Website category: auto
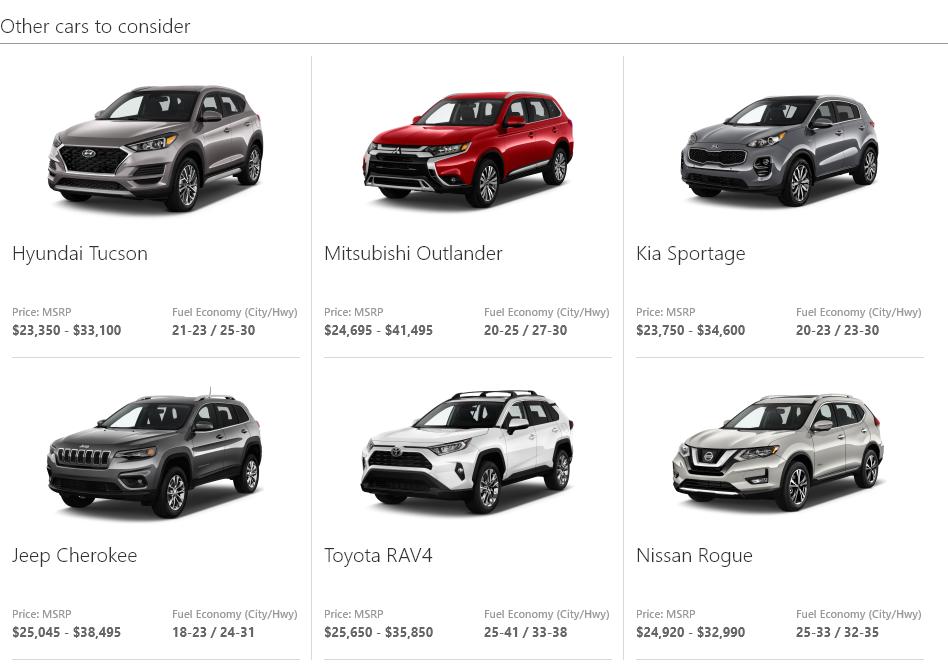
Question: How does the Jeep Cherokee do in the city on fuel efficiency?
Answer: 18-23

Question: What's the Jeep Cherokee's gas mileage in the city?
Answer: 18-23

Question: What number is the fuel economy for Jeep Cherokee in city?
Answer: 18-23

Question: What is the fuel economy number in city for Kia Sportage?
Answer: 20-23

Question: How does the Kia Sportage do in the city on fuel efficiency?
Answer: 20-23

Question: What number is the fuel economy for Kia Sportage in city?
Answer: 20-23

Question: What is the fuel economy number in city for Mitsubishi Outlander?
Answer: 20-25

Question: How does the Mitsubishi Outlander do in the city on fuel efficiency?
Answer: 20-25

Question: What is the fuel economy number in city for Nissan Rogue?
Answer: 25-33

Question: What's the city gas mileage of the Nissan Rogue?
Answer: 25-33

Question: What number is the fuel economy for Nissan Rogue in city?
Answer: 25-33

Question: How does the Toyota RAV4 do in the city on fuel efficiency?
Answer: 25-41

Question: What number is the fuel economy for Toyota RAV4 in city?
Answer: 25-41

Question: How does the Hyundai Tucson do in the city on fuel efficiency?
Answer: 21-23

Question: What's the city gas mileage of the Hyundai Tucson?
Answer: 21-23

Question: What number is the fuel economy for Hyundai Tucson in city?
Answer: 21-23

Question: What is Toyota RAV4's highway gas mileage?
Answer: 33-38

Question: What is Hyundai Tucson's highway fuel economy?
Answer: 25-30

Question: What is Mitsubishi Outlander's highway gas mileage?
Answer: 27-30

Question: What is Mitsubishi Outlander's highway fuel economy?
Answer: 27-30

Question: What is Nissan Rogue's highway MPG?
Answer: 32-35

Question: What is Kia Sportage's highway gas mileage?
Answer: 23-30

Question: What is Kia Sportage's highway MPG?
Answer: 23-30

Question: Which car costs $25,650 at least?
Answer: Toyota RAV4

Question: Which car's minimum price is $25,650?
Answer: Toyota RAV4

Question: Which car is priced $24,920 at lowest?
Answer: Nissan Rogue

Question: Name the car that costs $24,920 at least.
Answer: Nissan Rogue

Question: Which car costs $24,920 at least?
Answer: Nissan Rogue

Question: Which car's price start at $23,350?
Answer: Hyundai Tucson

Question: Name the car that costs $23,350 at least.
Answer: Hyundai Tucson

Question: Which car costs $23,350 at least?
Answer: Hyundai Tucson

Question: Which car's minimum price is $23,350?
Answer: Hyundai Tucson

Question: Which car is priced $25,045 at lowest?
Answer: Jeep Cherokee

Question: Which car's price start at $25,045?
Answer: Jeep Cherokee

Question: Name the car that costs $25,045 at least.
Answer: Jeep Cherokee

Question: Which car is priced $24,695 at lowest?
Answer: Mitsubishi Outlander

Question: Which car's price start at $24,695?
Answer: Mitsubishi Outlander

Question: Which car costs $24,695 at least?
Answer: Mitsubishi Outlander

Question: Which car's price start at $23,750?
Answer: Kia Sportage

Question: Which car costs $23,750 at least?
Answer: Kia Sportage

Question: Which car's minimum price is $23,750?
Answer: Kia Sportage

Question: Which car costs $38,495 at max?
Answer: Jeep Cherokee

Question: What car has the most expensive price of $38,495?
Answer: Jeep Cherokee

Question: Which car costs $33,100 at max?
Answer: Hyundai Tucson

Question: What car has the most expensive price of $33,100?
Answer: Hyundai Tucson

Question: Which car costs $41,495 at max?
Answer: Mitsubishi Outlander

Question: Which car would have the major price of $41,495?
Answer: Mitsubishi Outlander

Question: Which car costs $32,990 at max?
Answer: Nissan Rogue

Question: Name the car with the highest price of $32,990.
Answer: Nissan Rogue

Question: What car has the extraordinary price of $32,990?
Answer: Nissan Rogue

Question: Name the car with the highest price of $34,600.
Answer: Kia Sportage

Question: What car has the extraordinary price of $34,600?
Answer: Kia Sportage

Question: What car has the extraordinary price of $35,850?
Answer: Toyota RAV4

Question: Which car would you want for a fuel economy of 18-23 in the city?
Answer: Jeep Cherokee

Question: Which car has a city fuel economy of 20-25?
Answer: Mitsubishi Outlander

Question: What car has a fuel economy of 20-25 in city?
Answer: Mitsubishi Outlander

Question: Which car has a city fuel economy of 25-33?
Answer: Nissan Rogue

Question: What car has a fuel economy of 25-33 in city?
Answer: Nissan Rogue

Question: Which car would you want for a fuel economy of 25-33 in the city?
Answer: Nissan Rogue

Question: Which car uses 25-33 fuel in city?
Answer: Nissan Rogue

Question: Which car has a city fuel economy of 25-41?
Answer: Toyota RAV4

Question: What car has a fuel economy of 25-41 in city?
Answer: Toyota RAV4

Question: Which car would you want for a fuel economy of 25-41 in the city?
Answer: Toyota RAV4

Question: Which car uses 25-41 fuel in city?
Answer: Toyota RAV4